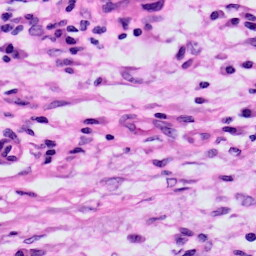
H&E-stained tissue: Skin